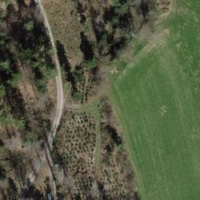
EUNIS habitat code: 44
Species observed at this site:
Prunella vulgaris
Campanula trachelium